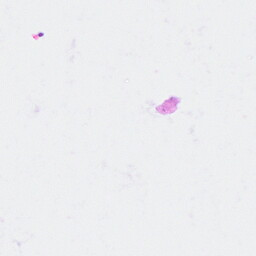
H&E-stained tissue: Breast